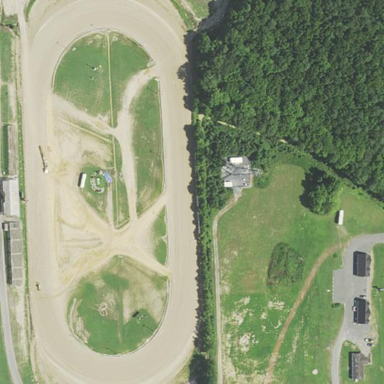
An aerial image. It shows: Dirt raceway.